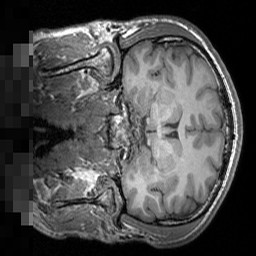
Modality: T1w
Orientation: coronal
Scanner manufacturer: siemens
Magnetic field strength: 3 T
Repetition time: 1.5 s
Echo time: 0.00291 s